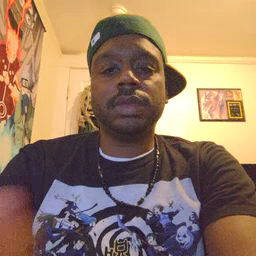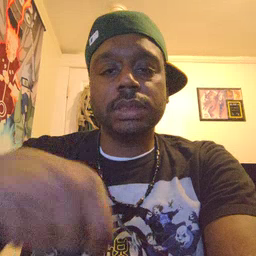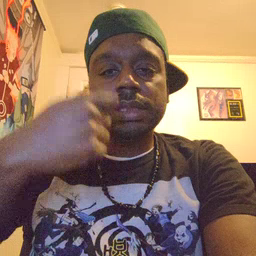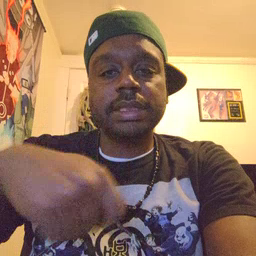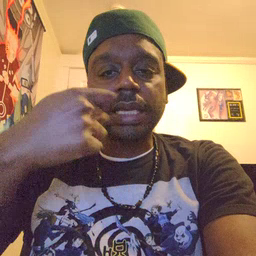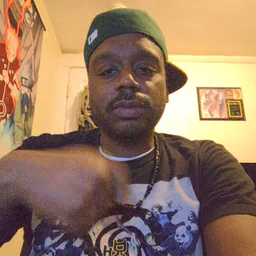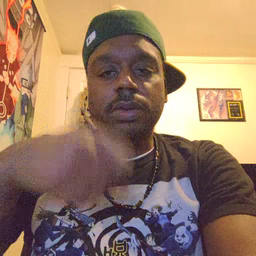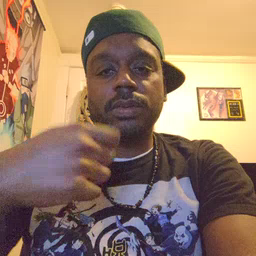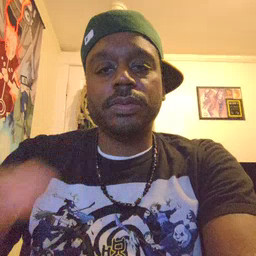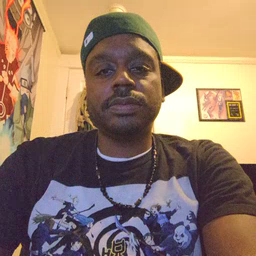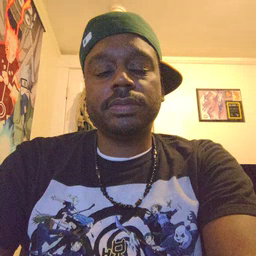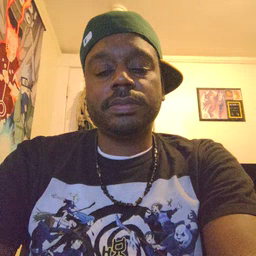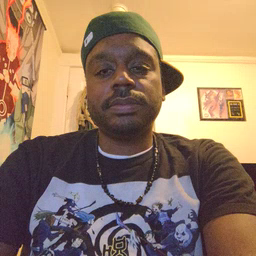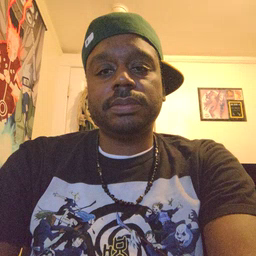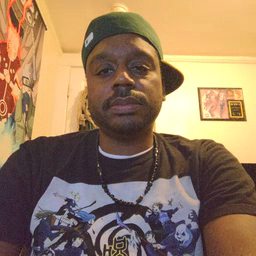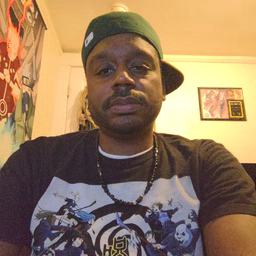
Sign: cereal